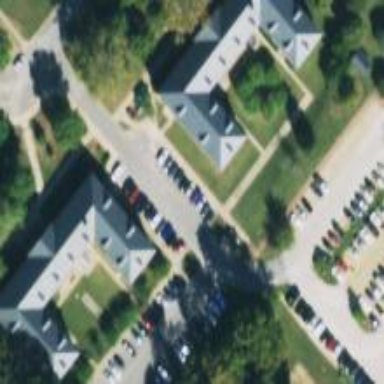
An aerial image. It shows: Dormitory building.